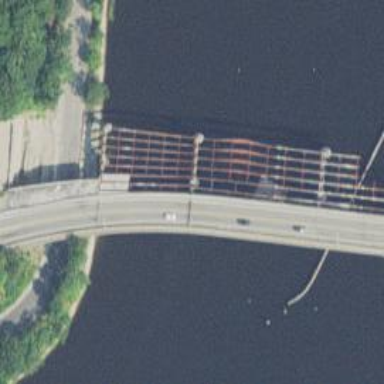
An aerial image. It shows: Pier supporting bridge.